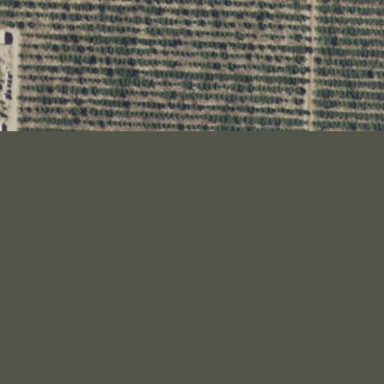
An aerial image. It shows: Orchard filled with almond trees.